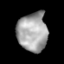
Tissue: lung
Cell type: Epithelial cells
Senescence score: 0.5732
Nuclear area (px): 1133
Mean DAPI intensity: 165.178